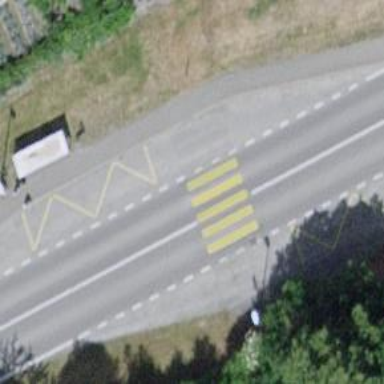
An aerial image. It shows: Zebra crossing. The crossing is uncontrolled and marked.